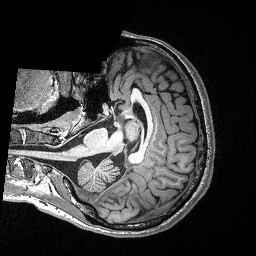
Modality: T1w
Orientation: axial
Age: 23
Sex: male
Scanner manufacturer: siemens
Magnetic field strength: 3 T
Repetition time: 2.4 s
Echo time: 0.03 s